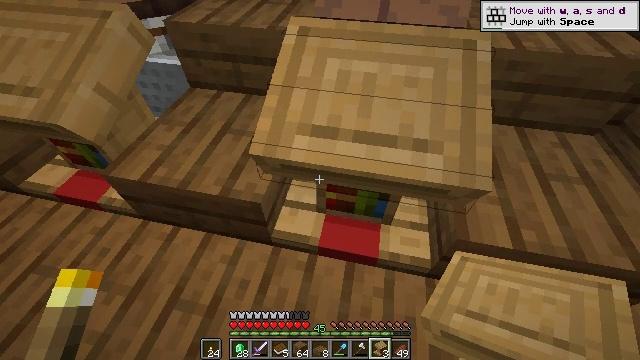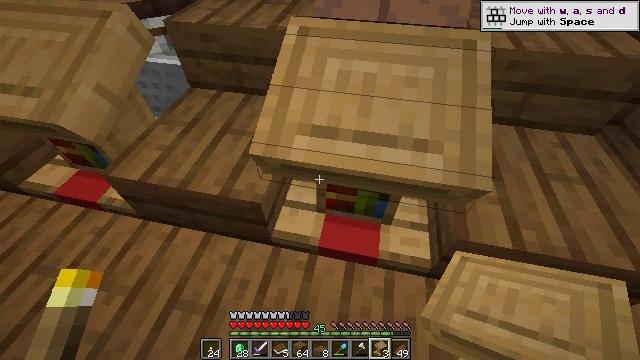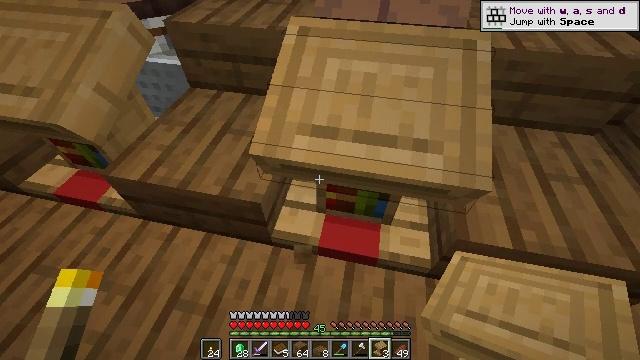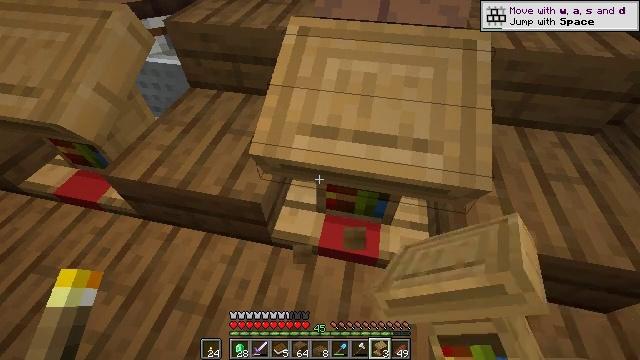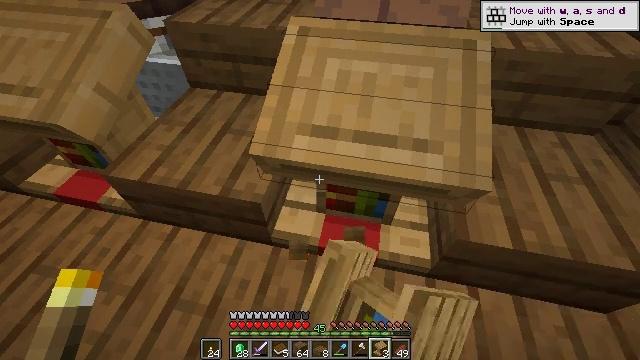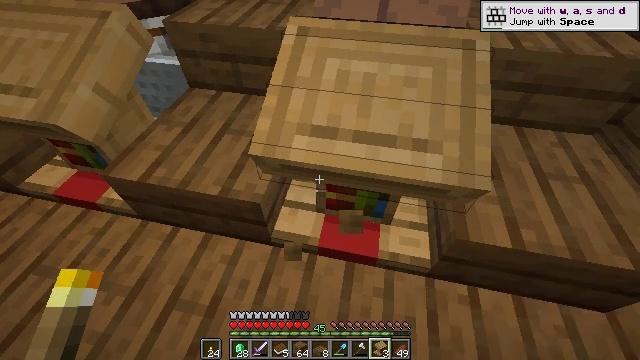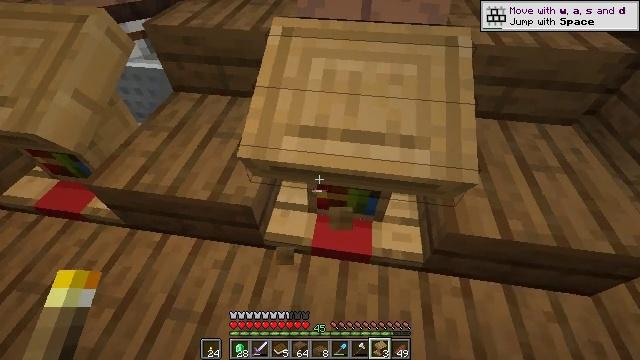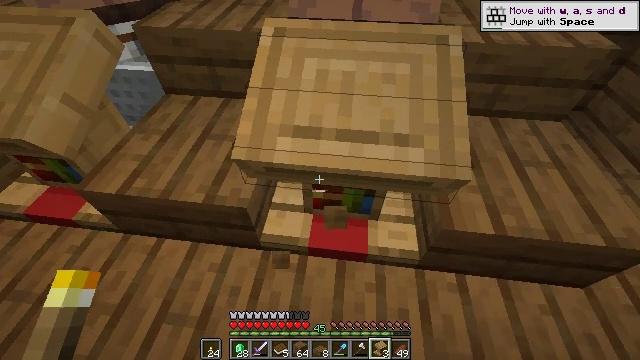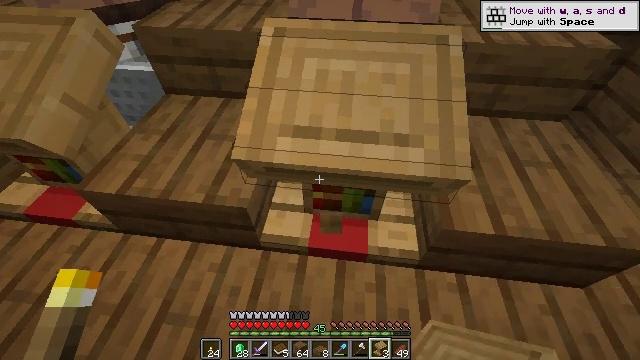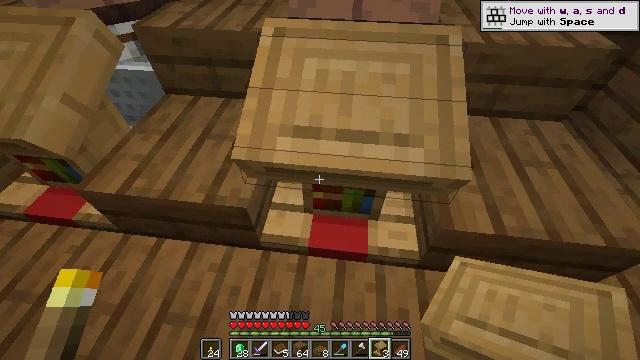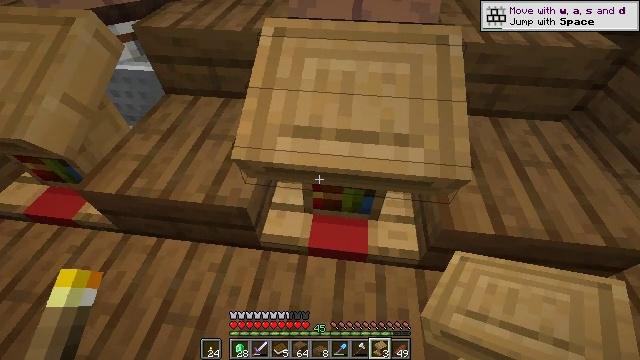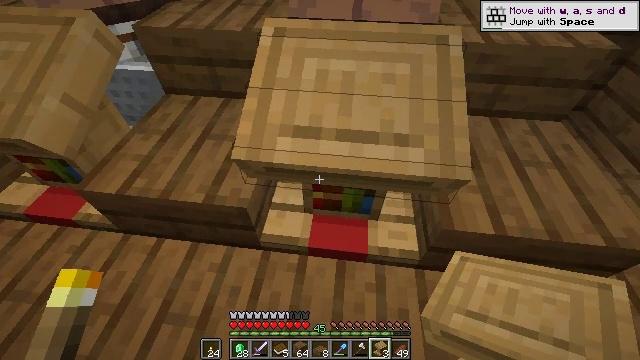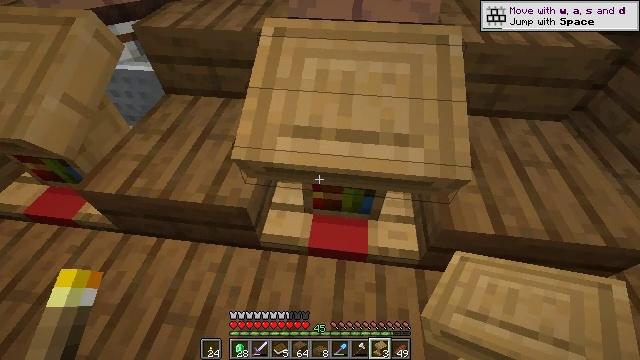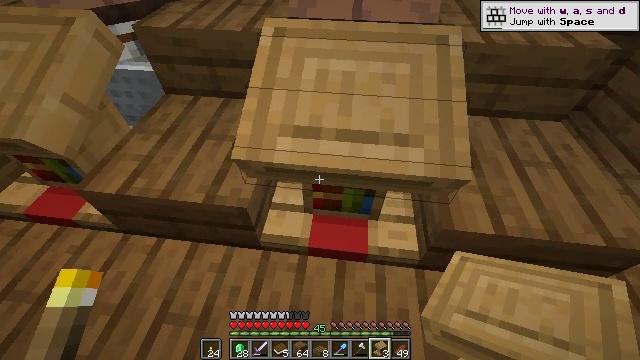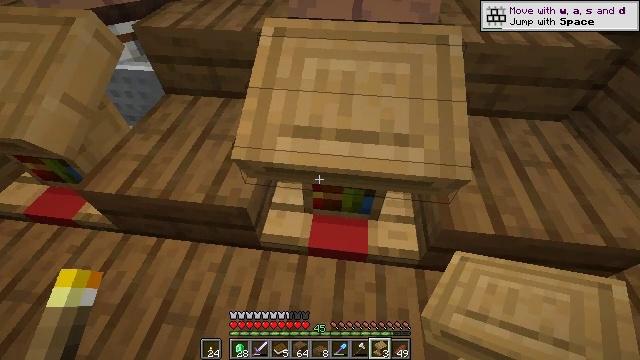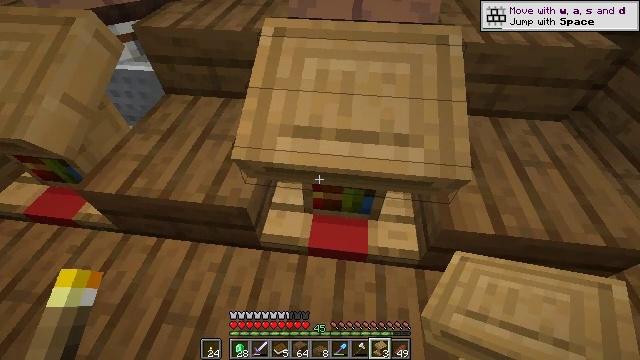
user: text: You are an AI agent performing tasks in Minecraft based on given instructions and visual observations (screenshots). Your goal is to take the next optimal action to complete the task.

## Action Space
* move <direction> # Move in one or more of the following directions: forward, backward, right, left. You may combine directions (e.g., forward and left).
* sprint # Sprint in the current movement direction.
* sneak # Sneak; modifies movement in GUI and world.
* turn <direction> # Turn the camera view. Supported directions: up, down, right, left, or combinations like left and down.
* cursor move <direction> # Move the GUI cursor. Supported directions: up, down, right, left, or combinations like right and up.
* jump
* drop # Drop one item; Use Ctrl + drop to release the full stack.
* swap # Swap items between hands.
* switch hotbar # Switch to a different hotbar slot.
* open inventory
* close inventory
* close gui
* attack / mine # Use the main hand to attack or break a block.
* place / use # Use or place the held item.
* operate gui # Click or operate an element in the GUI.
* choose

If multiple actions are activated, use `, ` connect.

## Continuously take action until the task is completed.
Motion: motion action
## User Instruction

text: Mine spruce planks to gather materials.
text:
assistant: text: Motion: no_op
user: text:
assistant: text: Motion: attack / mine
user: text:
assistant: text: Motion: attack / mine
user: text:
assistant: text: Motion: no_op
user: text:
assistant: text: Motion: no_op
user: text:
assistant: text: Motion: turn right
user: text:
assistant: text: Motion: turn right
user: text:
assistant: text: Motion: no_op
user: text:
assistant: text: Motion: no_op
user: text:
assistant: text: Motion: no_op
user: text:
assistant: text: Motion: no_op
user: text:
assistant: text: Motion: no_op
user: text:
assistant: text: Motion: no_op
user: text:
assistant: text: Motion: no_op
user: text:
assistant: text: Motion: no_op
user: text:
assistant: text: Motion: no_op
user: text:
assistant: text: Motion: no_op
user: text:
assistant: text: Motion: no_op
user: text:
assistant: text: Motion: no_op
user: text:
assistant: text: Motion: no_op
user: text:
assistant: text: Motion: turn right
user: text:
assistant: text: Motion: turn down
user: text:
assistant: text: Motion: turn right and down
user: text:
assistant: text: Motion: no_op
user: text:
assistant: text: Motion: no_op
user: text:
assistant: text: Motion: no_op
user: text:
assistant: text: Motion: no_op
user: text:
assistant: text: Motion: turn down
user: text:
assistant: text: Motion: turn down
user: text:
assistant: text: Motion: turn left and down